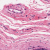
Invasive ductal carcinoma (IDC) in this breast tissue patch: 0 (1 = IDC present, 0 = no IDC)